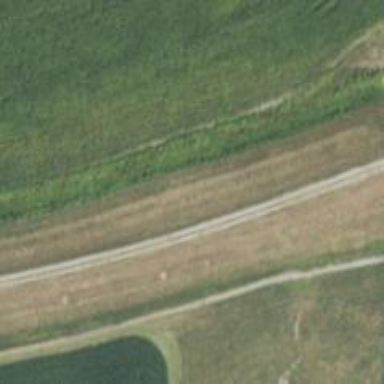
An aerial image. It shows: Track road along the levee.